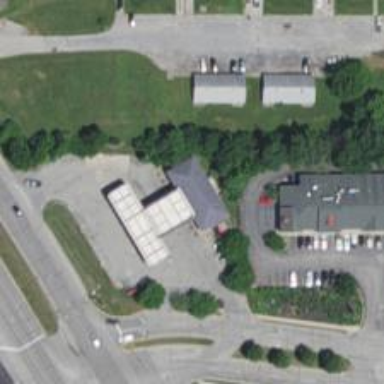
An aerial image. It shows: Convenience shop.